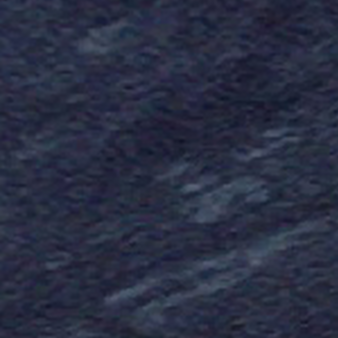
Label: other